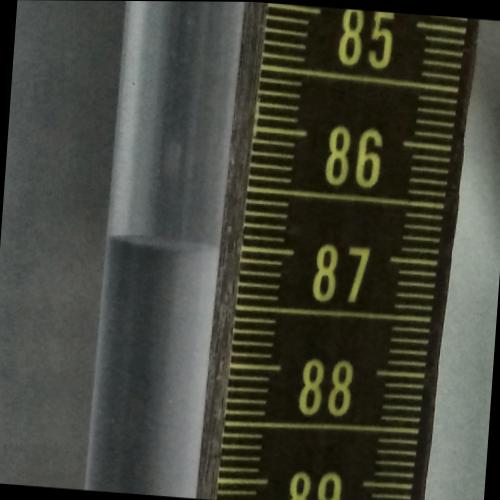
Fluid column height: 87.0 cm